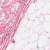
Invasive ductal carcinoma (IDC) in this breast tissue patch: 0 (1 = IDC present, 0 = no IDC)